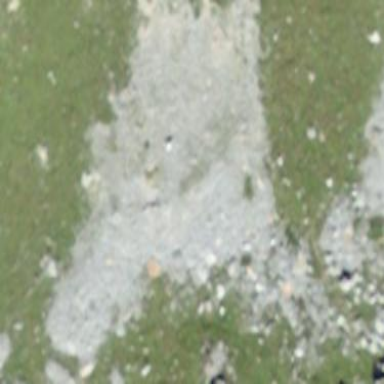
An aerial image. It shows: Natural scree.